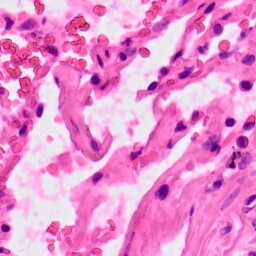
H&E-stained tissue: Lung